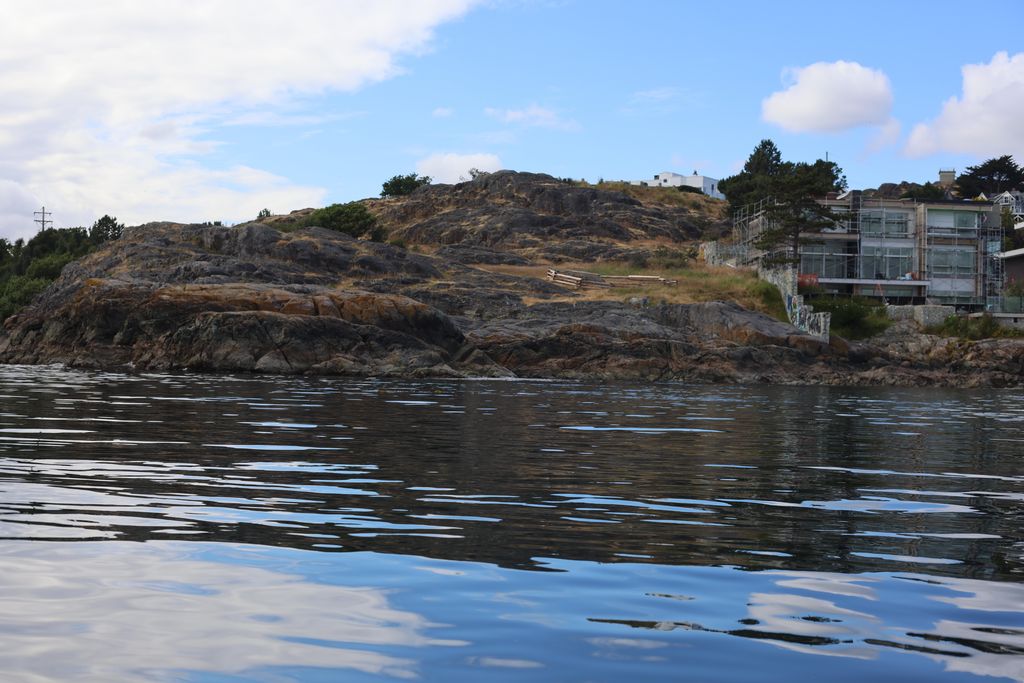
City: victoria